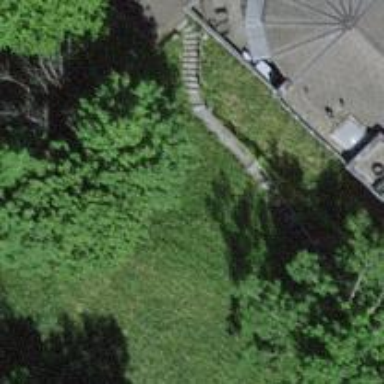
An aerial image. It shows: Unpaved footway.